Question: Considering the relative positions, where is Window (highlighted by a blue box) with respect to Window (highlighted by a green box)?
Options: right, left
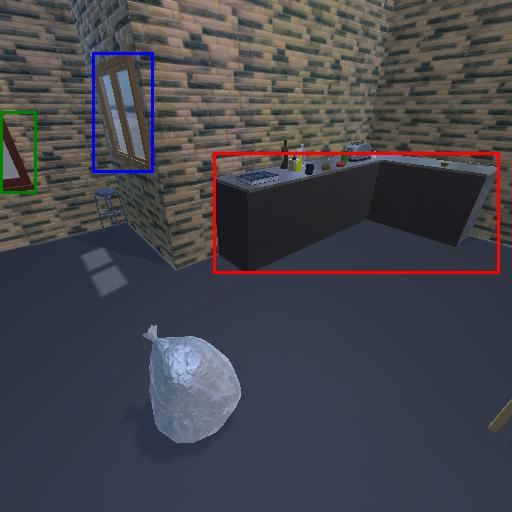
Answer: right